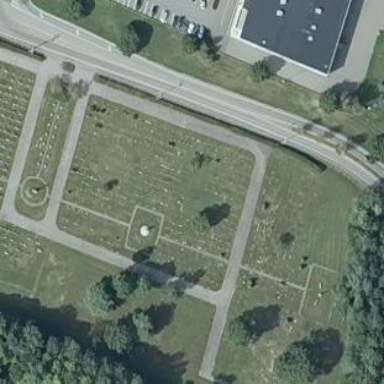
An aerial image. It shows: Cemetery.